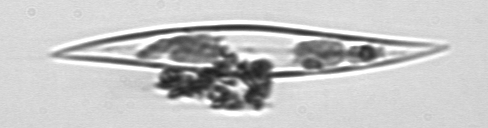
Label: Pleurosigma